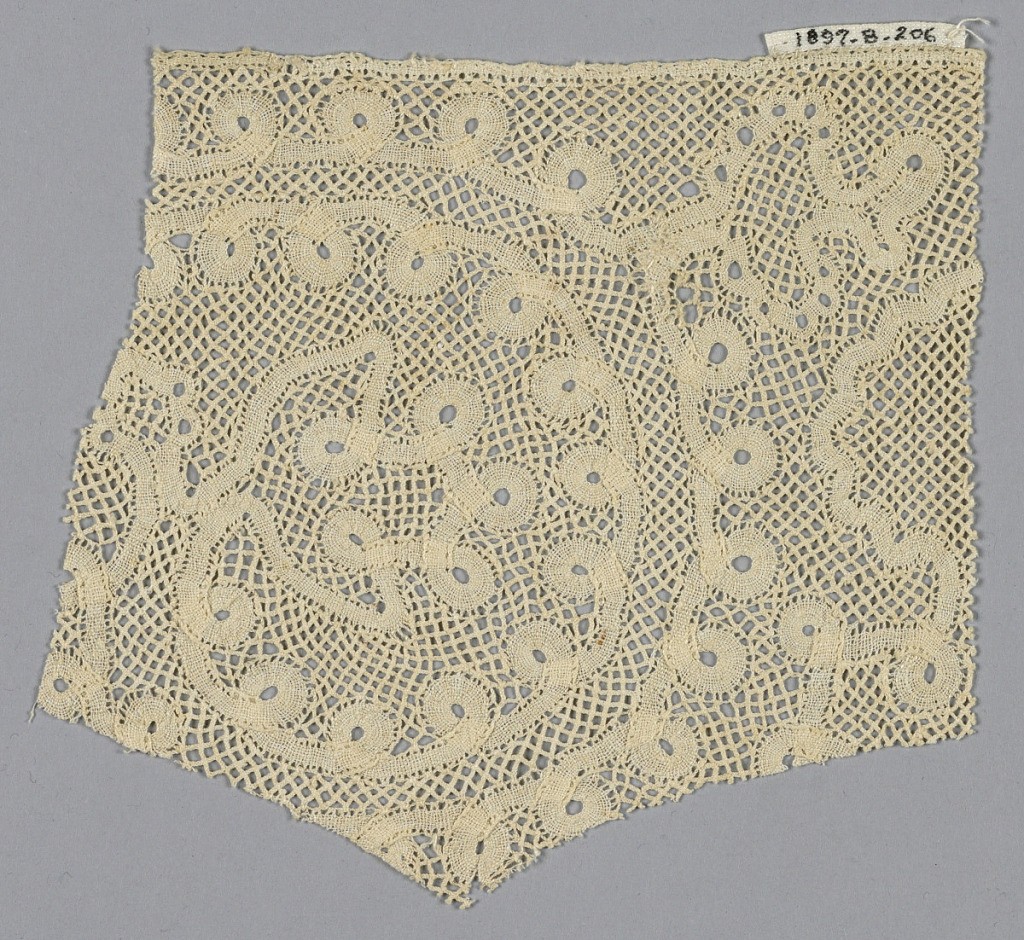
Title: Fragment
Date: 17th century
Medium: linen Technique: bobbin lace (continuous tape with net added)
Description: Fragment of a continuous tape lace with a Valencienne-like braided ground.